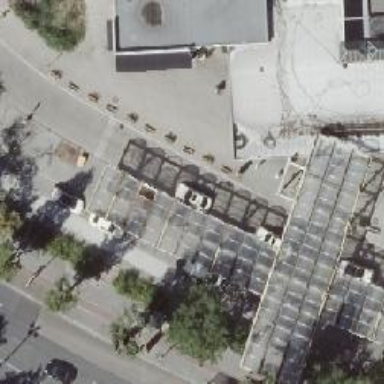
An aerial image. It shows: Taxi stand.